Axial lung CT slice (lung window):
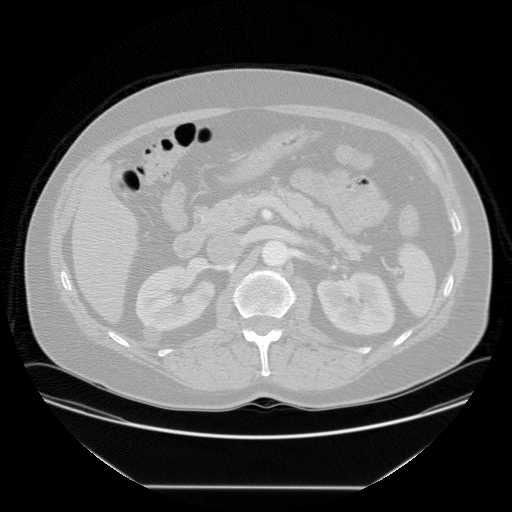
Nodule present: no